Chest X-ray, PA view. Patient: 45 years old, sex F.
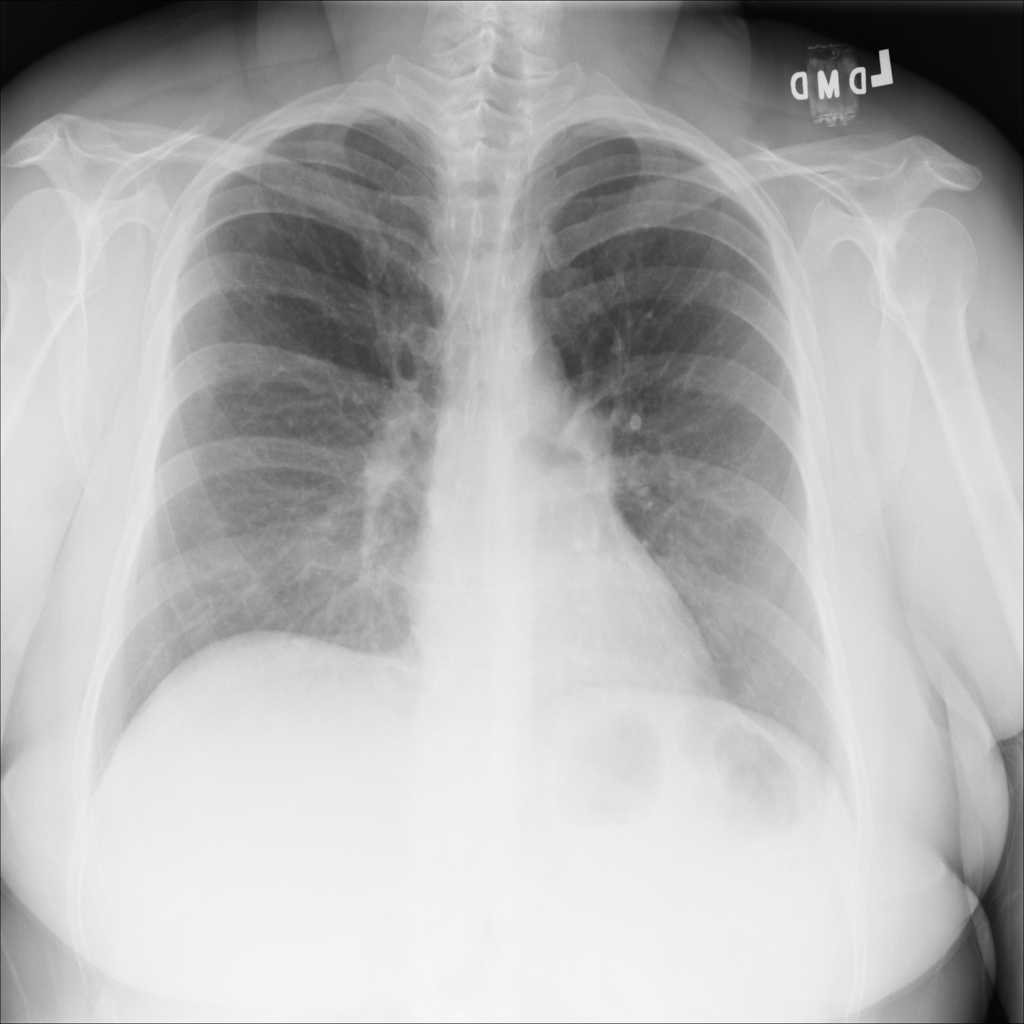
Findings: No Finding